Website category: university
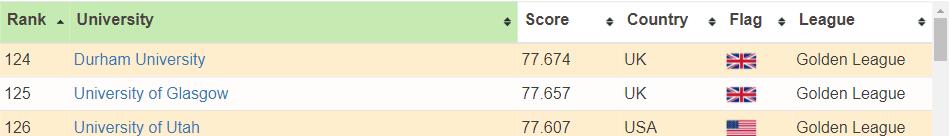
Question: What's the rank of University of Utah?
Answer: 126

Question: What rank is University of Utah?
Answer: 126

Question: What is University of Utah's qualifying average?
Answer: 126

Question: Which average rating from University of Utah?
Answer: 126

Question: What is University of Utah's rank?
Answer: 126

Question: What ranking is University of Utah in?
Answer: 126

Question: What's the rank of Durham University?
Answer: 124

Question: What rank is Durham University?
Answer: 124

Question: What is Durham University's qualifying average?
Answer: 124

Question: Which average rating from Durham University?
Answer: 124

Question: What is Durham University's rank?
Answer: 124

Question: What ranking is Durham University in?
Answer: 124

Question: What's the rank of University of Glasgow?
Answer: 125

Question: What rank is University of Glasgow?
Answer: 125

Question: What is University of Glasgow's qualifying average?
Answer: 125

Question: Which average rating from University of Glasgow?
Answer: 125

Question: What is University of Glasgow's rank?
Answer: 125

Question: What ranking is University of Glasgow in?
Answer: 125

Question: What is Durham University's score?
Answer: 77.674

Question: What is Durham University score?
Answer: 77.674

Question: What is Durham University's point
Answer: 77.674

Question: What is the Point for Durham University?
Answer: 77.674

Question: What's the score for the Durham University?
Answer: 77.674

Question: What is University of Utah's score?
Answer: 77.607

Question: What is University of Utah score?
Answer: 77.607

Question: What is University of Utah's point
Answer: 77.607

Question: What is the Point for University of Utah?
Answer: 77.607

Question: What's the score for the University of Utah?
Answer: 77.607

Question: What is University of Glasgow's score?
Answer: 77.657

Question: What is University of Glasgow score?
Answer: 77.657

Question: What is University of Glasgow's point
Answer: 77.657

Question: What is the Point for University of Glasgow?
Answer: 77.657

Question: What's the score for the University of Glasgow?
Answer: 77.657

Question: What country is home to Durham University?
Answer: UK

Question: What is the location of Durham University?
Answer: UK

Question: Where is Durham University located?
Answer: UK

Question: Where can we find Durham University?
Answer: UK

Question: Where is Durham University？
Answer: UK

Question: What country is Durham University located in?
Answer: UK

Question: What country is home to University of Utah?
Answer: USA

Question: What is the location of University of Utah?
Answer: USA

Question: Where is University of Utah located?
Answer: USA

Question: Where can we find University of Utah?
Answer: USA

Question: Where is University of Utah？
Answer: USA

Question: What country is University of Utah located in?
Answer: USA

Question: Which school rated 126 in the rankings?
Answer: University of Utah

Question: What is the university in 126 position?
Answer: University of Utah

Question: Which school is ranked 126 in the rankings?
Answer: University of Utah

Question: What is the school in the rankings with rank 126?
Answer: University of Utah

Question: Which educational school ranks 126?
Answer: University of Utah

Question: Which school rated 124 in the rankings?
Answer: Durham University

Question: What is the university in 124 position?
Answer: Durham University

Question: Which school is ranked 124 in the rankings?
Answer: Durham University

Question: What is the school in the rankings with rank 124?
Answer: Durham University

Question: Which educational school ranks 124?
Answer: Durham University

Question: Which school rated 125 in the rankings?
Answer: University of Glasgow

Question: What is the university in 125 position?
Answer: University of Glasgow

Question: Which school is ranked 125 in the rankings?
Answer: University of Glasgow

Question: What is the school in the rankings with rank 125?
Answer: University of Glasgow

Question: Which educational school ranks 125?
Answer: University of Glasgow

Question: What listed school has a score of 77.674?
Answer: Durham University

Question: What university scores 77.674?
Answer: Durham University

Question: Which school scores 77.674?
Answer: Durham University

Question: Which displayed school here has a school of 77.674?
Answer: Durham University